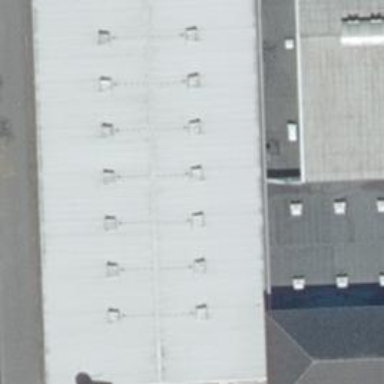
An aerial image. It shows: Furniture shop.